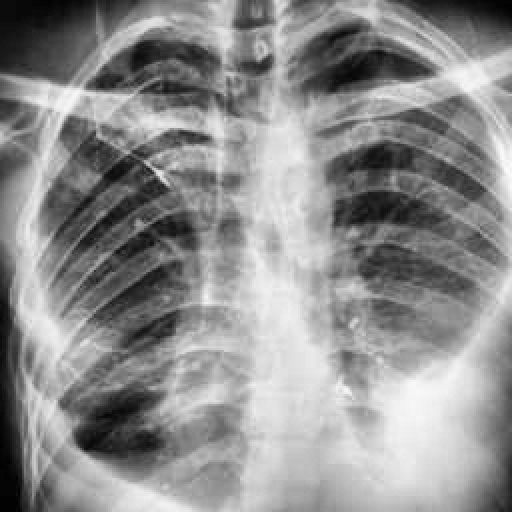
Finding: TUBERCULOSIS